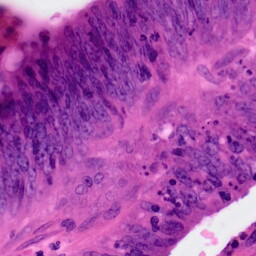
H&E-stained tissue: Colon